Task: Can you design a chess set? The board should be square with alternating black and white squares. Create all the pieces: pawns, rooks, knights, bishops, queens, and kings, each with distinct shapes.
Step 5139:
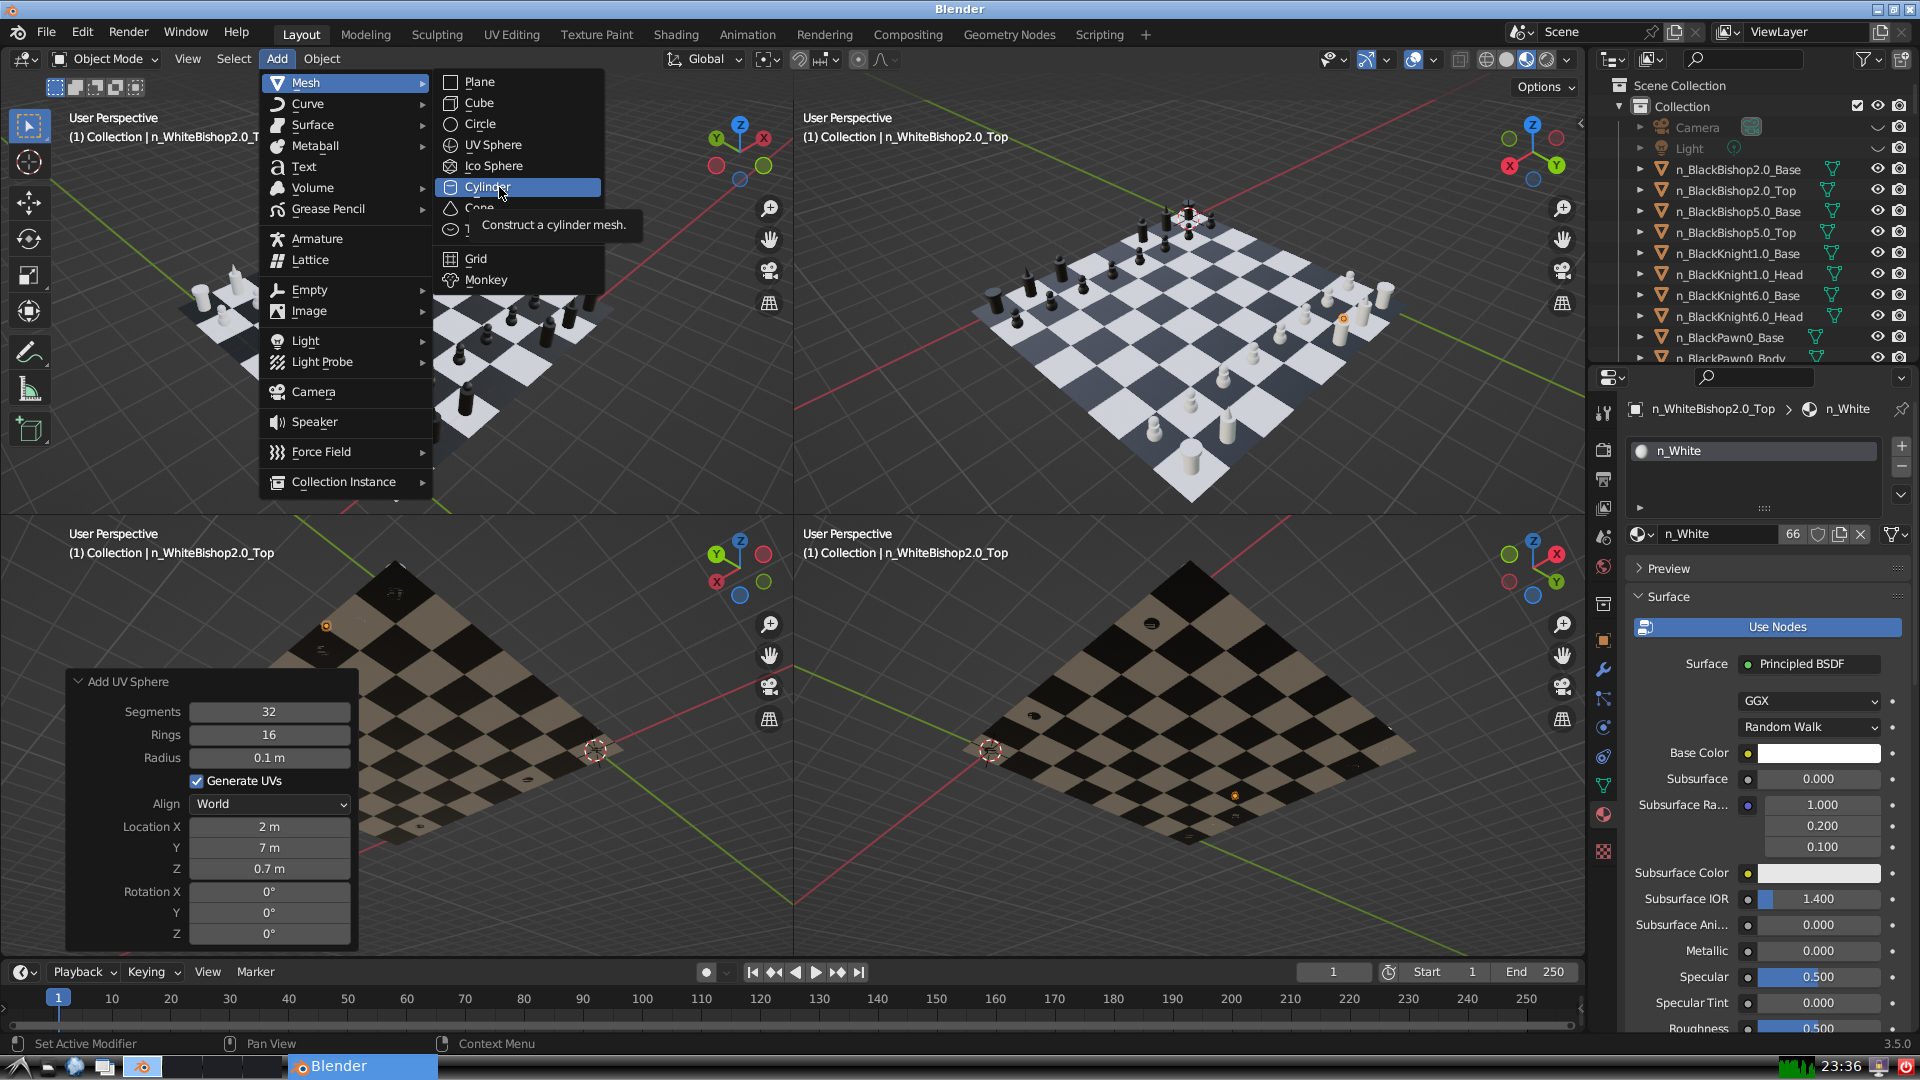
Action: click: no